Question: I'm running Symfony2 on localhost and disabled any access to the internet.
I'm trying to develop without depending on a database. However when I try to get the values from a form using 'handleRequest()' it's trying to use my original MySQL config to connect to the database for whatever reason.
I looked at the stack trance and 'handleRequest()' shouldn't need access to the database. Why is it trying to connect and giving me the error 'can't connect to MySQL server'? I'm only submitting data to a form.
What I've done for now is use an empty 'try/catch'
'''
try {
$Form->handleRequest($request);
} catch (\Doctrine\DBAL\DBALException $e) {
}
if ($Form->isValid()) {
//do something
}
'''
The above allows me to submit and validate the form. Duplicating the 'try/catch' code for every form I try to validate seems unnecessary.
Is there something I'm missing?
Here's the stack trace:

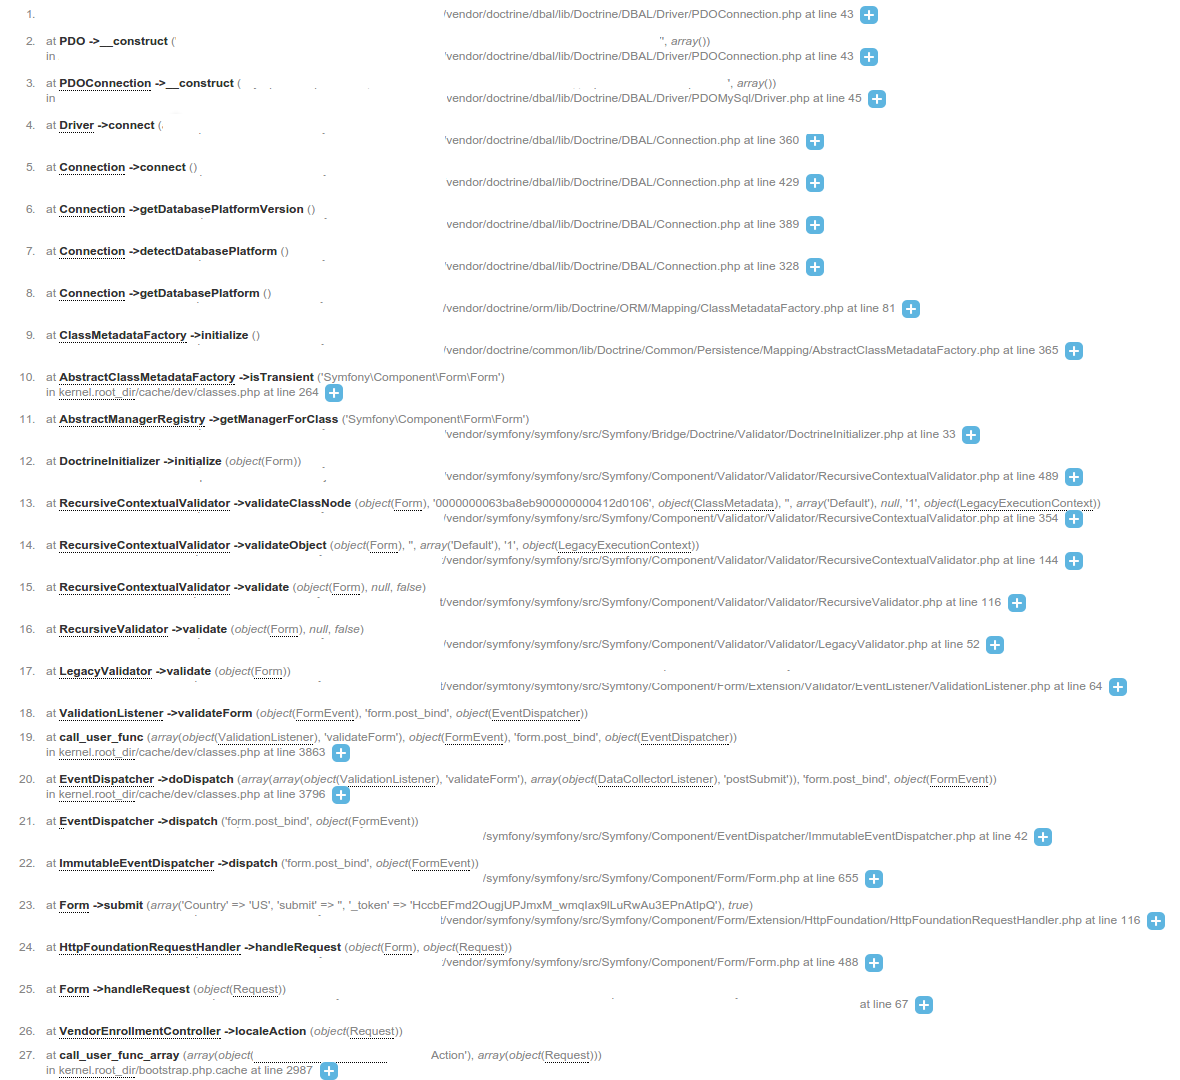
Answer: Since Doctrine DBAL 2.5 (released in December 2014), for certain database drivers like MySQL, it will eagerly connect to the server to determine the server version. This probably can be considered a bug, and there is an <URL>.
Currently, a fix or a workaround is to specify the MySQL server version in your connection configuration in 'app/config/config.yml'. You should specify the appropriate version depending on your MySQL server, probably 5.5 or 5.6.
'''
doctrine:
dbal:
connections:
default:
# connection parameters ...
server_version: 5.6
'''